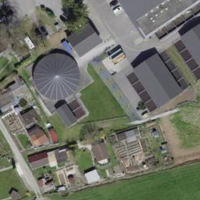
EUNIS habitat code: 55
Species observed at this site:
Lapsana communis